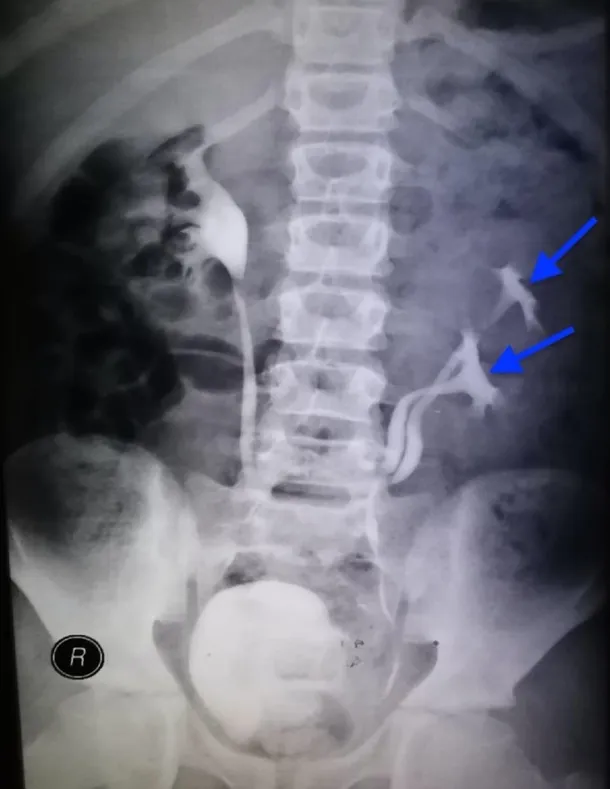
Post operative follow up intravenous urogram showing normal excretory function for the upper and lower moieties (blue arrows) in the left kidney.
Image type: radiology (x_ray)